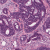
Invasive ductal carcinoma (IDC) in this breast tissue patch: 0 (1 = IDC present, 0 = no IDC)